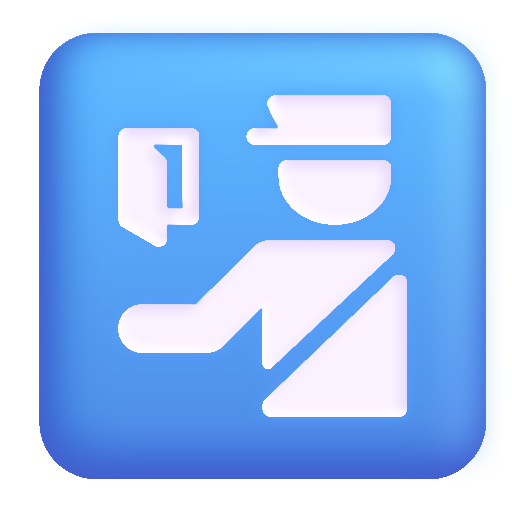
passport control color